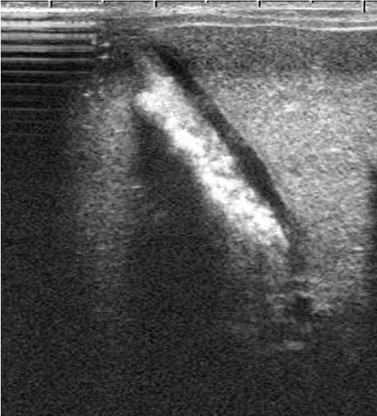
Another sonogram, obtained after treatment, shows complete resolution of the biliary sludge (b).
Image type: radiology (ultrasound)